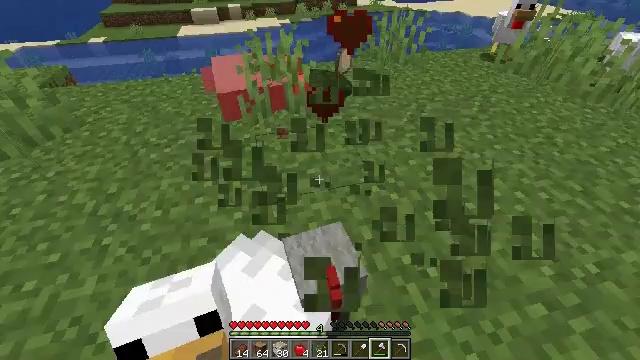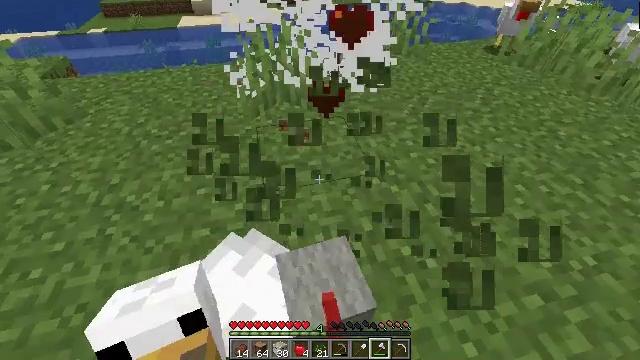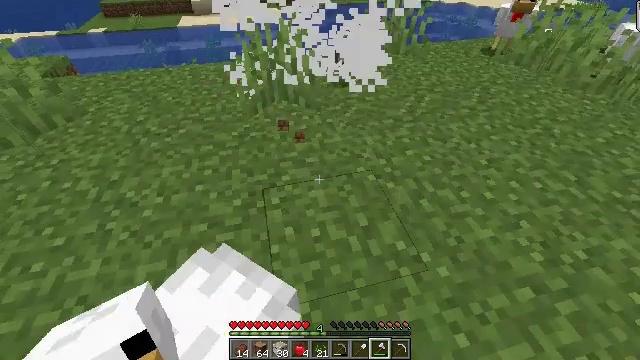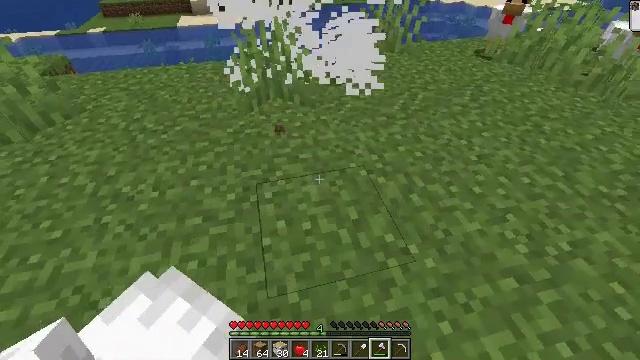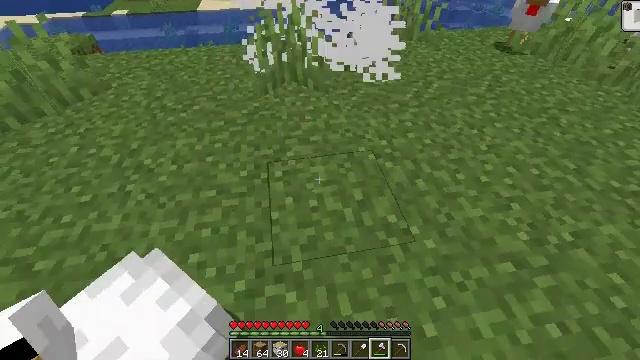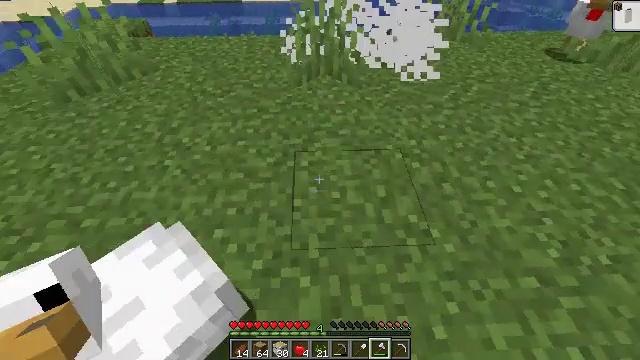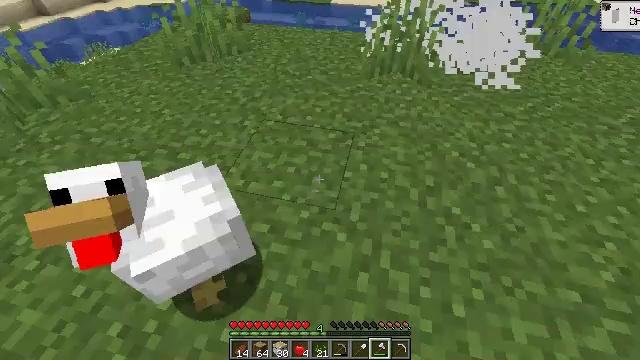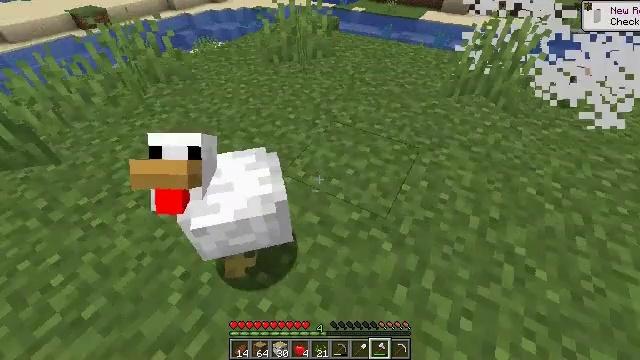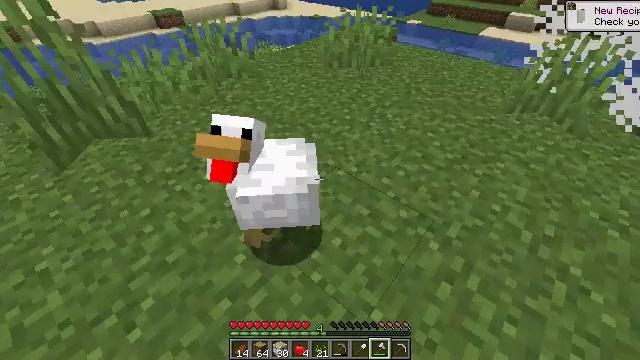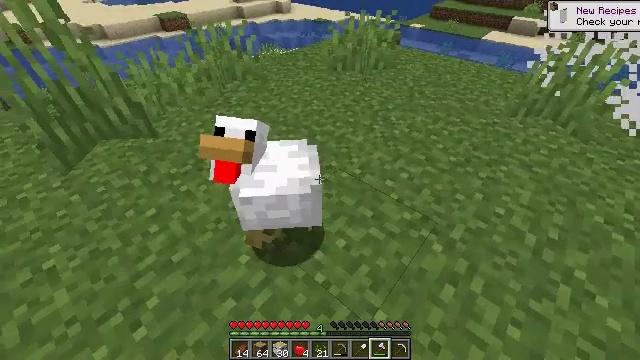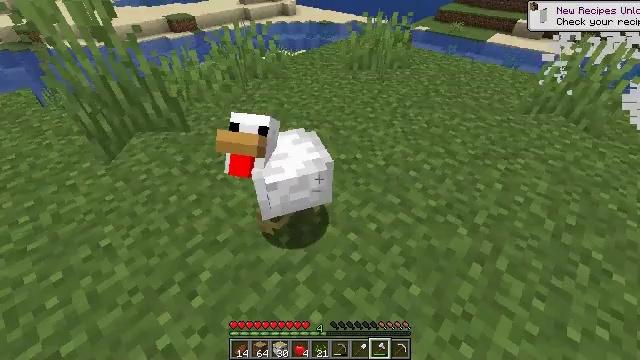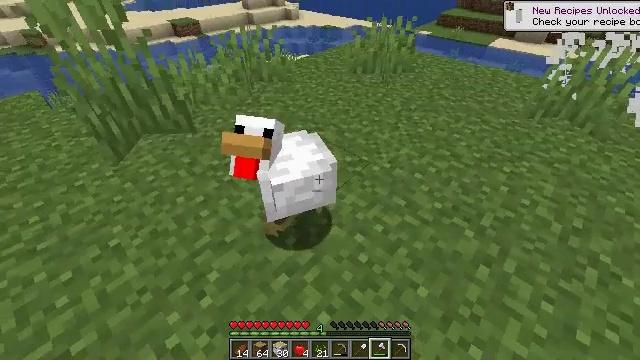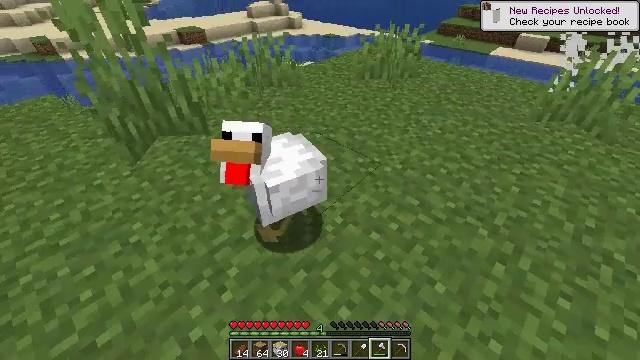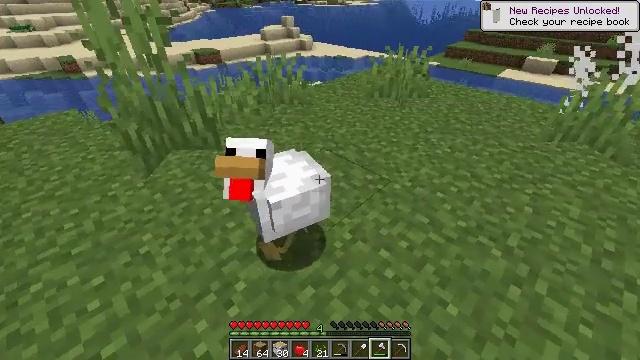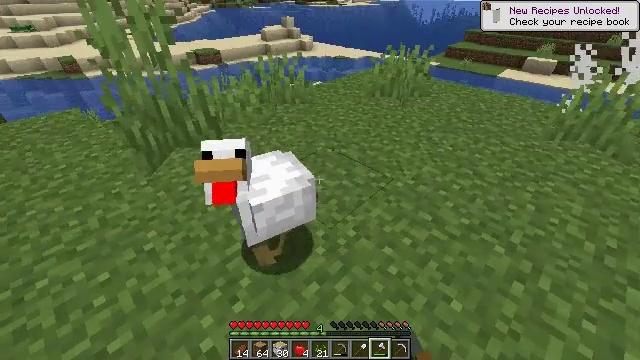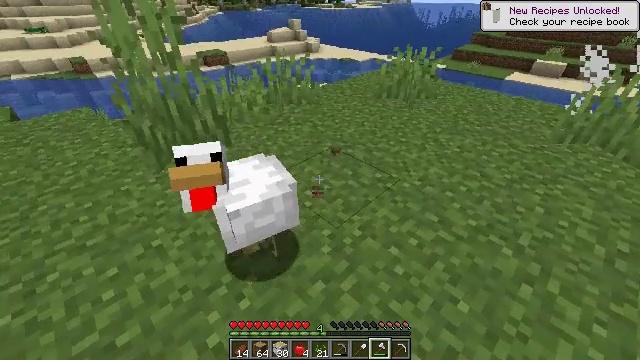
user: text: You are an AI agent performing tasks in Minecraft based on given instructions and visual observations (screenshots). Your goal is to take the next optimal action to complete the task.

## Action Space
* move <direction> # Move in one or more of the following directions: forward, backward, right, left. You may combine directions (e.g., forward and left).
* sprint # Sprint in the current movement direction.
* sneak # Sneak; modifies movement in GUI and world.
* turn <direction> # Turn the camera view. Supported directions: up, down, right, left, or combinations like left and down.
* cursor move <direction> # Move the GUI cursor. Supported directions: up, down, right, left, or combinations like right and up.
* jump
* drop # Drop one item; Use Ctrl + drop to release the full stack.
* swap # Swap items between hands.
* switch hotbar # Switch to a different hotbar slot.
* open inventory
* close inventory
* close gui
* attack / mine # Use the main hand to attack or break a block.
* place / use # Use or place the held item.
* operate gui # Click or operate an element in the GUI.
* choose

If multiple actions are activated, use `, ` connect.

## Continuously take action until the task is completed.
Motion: motion action
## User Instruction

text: Kill mobs.
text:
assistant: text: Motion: turn down
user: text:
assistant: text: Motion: no_op
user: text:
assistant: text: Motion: no_op
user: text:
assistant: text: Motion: move back, turn left and down
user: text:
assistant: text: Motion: move back, turn left
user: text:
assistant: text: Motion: move back, turn left
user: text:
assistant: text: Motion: move back and move left, turn left and up
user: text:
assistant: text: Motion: move back and move left, turn left and up
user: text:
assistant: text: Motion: move back and move left
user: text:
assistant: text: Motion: move left
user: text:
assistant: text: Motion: no_op
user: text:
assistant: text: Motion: turn up
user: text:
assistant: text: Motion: turn left and up, attack / mine
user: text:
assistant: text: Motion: attack / mine
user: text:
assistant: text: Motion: turn left, attack / mine
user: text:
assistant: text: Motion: turn left, attack / mine
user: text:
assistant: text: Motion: no_op
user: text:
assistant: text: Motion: no_op
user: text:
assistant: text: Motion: move left
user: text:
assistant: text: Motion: move left, turn left and down
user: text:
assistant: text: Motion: move left, turn left and down
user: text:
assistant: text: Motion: move left, turn left and down
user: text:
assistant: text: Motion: move left, turn left
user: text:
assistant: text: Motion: move forward and move left
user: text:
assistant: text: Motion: move forward and move left
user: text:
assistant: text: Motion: move forward and move left
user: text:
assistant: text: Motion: move forward and move left, turn right and up
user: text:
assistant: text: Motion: move forward and move left, turn right and up
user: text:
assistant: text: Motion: move forward, turn right and up
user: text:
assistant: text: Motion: move forward, turn right and up